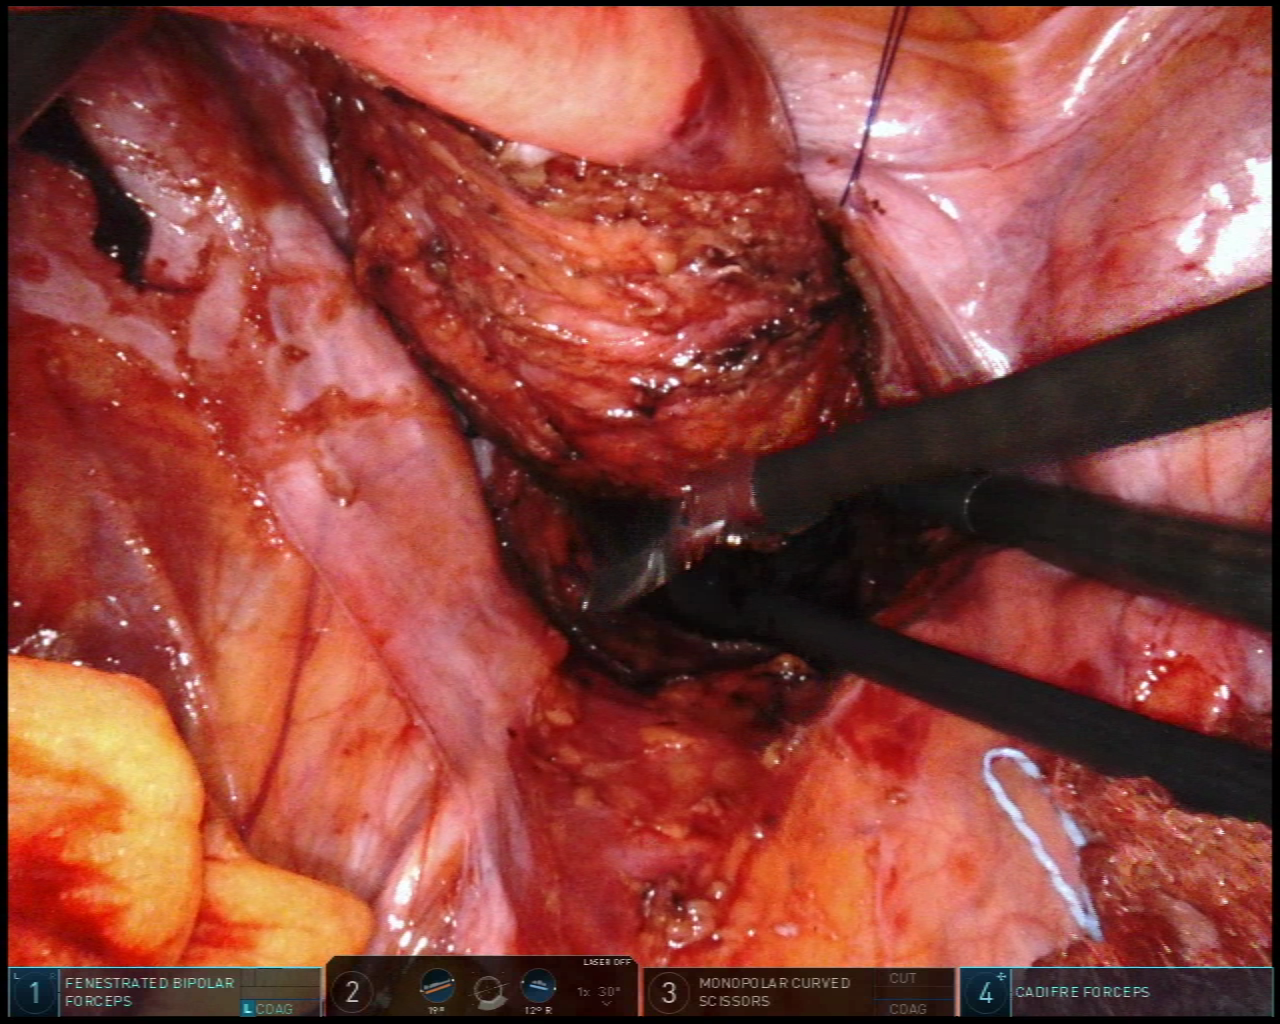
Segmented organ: ureter
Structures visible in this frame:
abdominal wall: yes
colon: no
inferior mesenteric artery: no
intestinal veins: no
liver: no
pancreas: no
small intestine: no
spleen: no
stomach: no
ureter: yes
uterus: no
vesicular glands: no